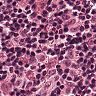
Metastatic tissue present: no